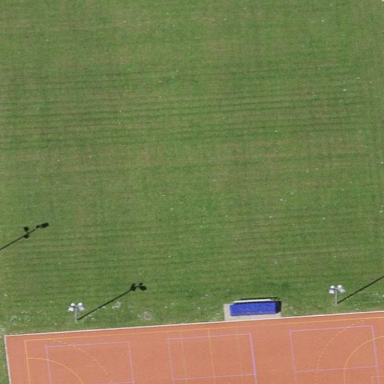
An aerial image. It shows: Multi-sport pitch for leisure activities.